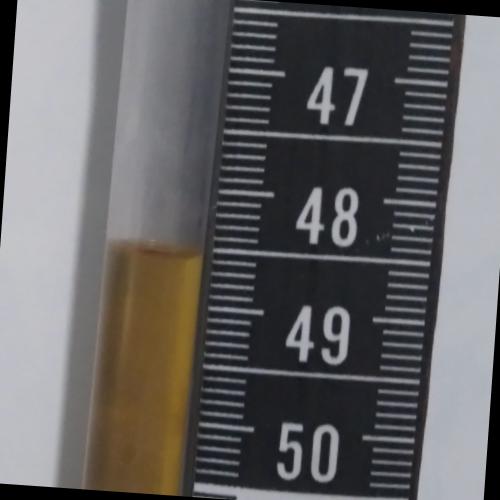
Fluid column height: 48.6 cm